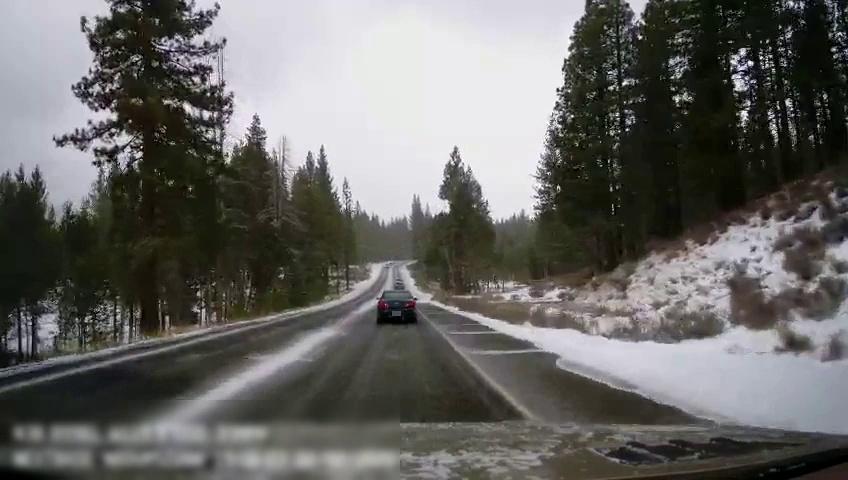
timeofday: Day
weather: Snowy
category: Drivable Space
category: Vehicles | Car
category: Vehicles | Car
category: Lanes | Opposite Lane
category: Lanes | Current Lane